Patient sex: F
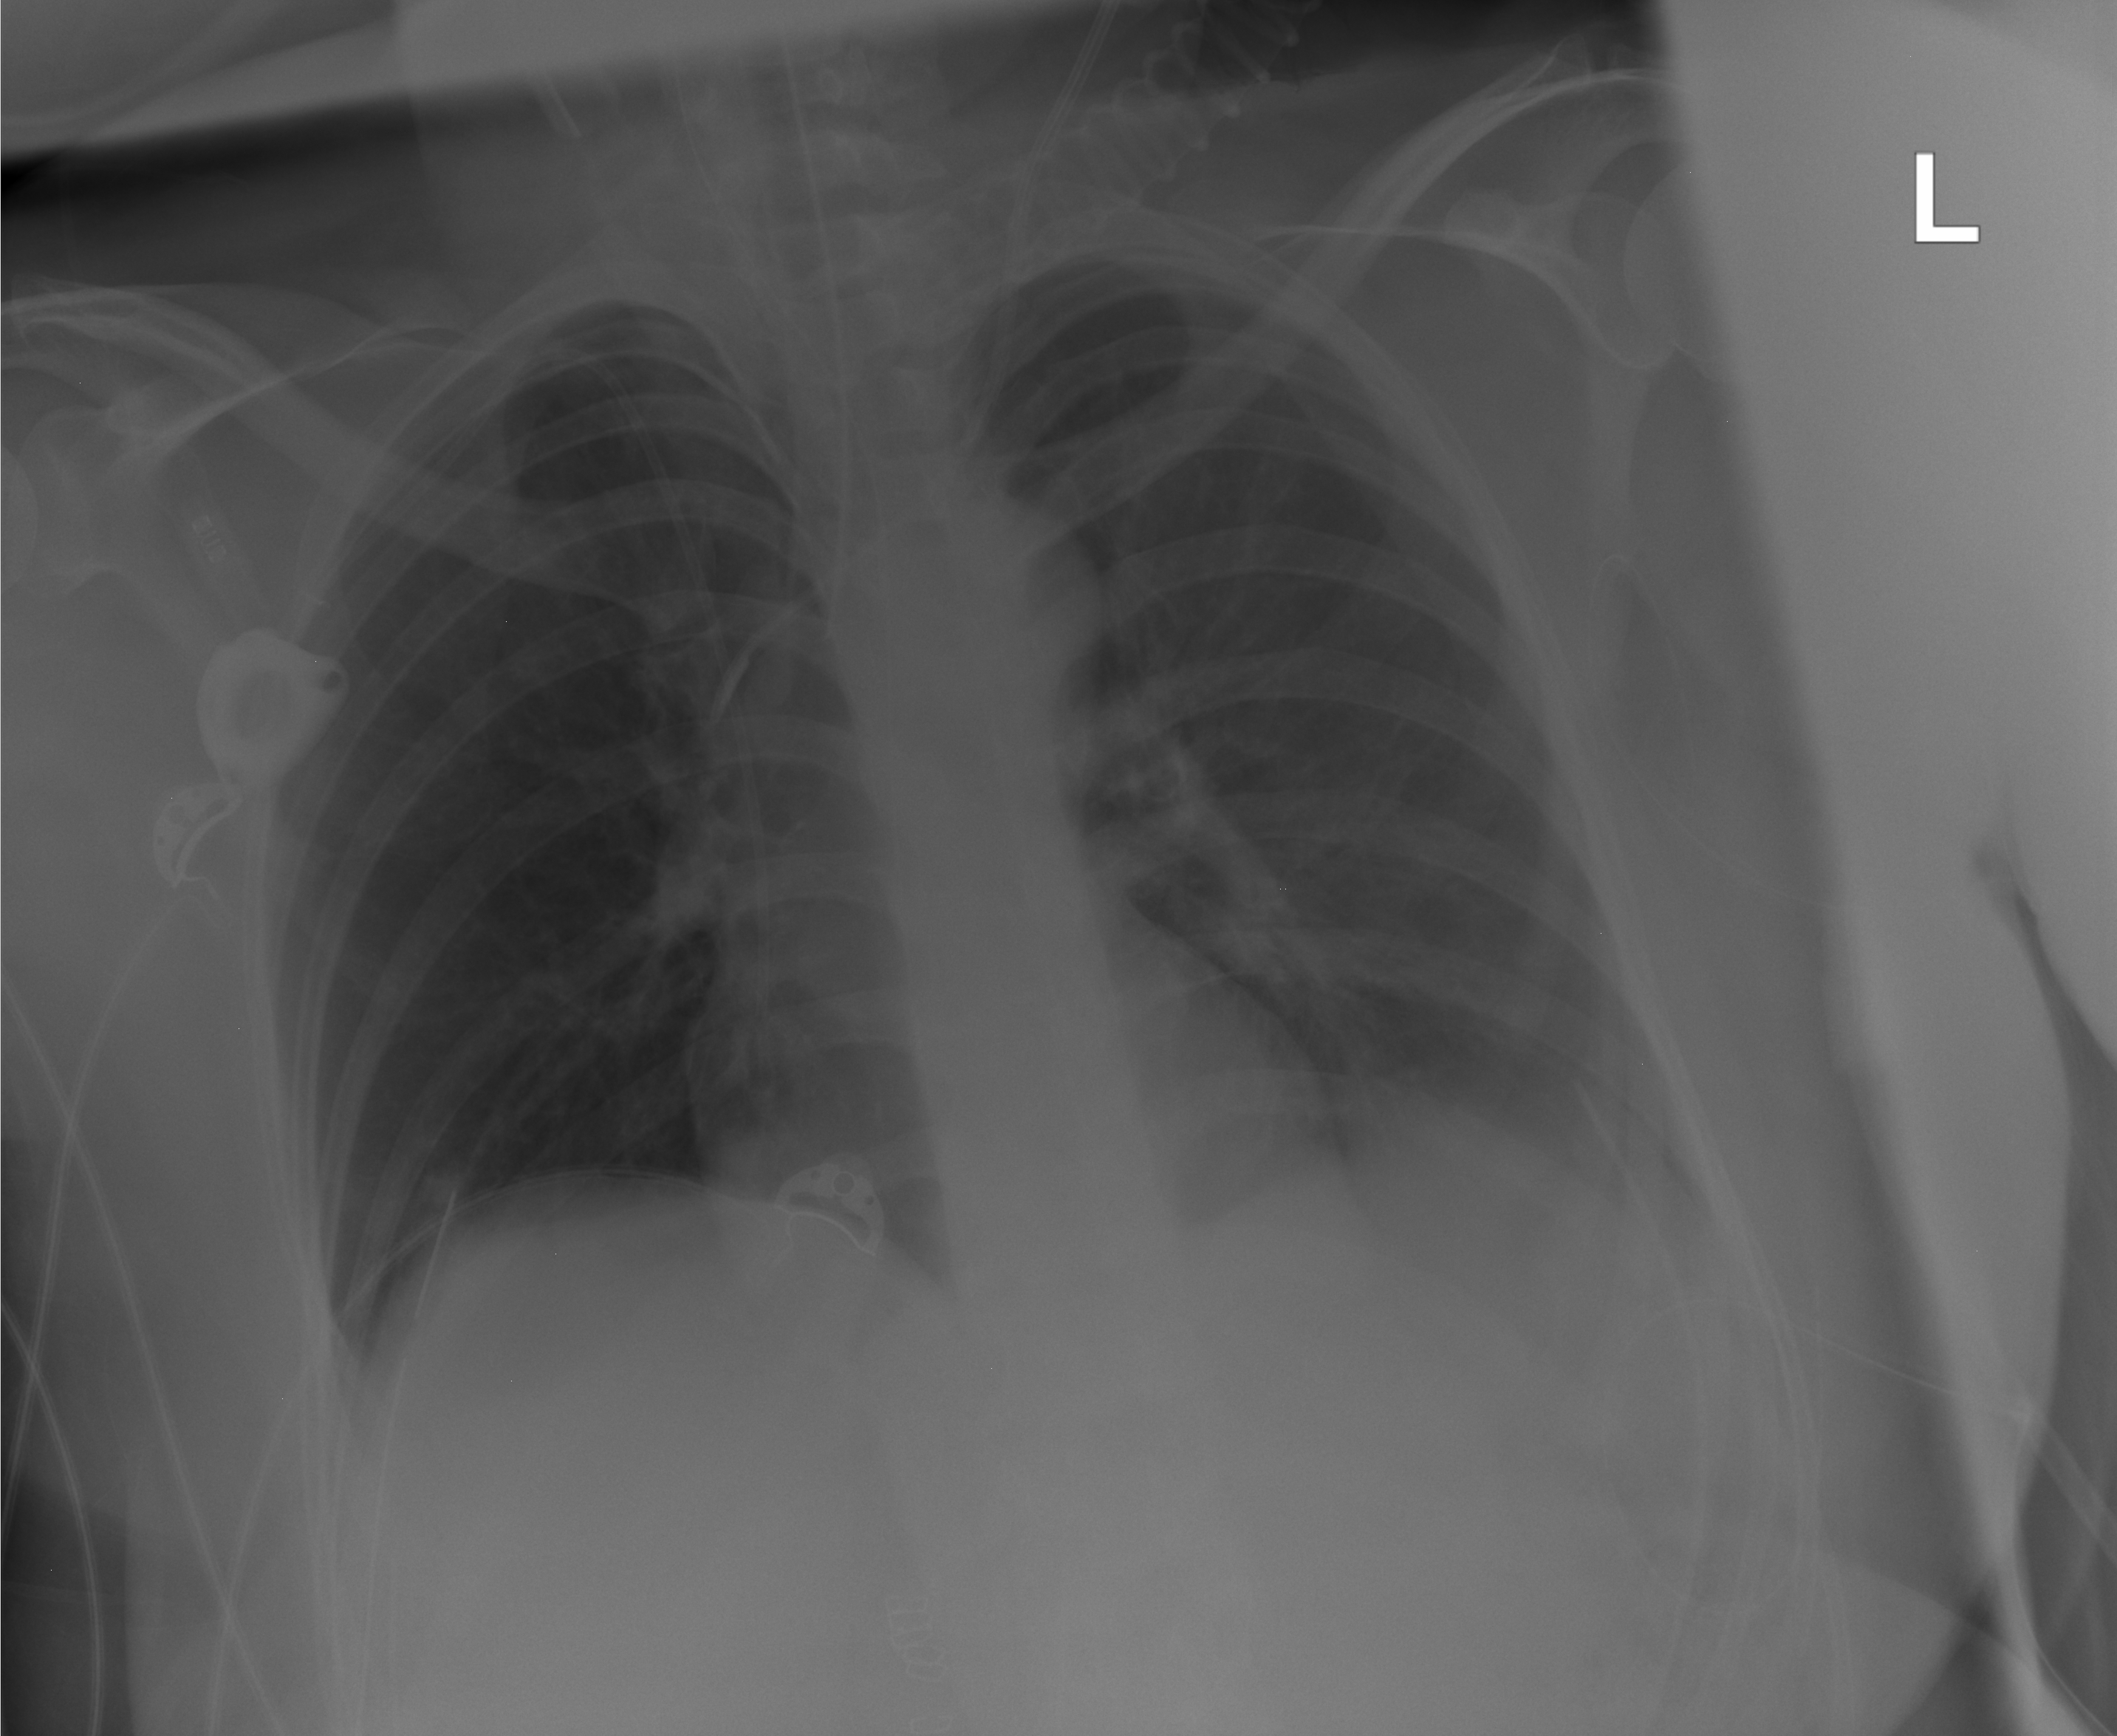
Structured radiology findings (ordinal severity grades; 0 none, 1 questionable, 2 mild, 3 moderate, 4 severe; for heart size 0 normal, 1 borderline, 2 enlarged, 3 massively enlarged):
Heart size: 0
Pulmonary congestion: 0
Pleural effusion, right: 0
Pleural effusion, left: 2
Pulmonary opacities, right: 0
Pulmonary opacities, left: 0
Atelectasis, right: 0
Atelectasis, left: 2